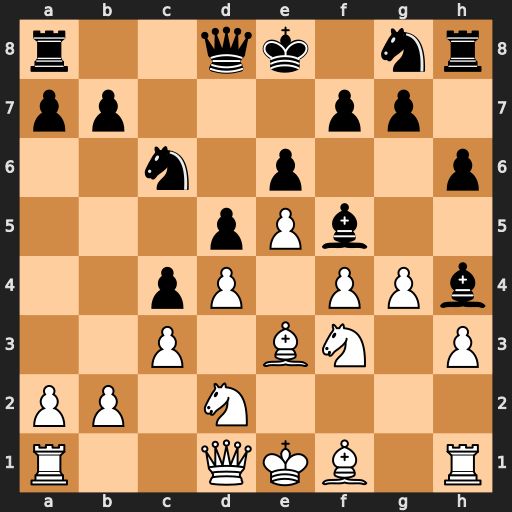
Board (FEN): r2qk1nr/pp3pp1/2n1p2p/3pPb2/2pP1PPb/2P1BN1P/PP1N4/R2QKB1R
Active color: w
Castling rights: KQkq
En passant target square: -
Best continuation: Nxh4 Qxh4+ Bf2